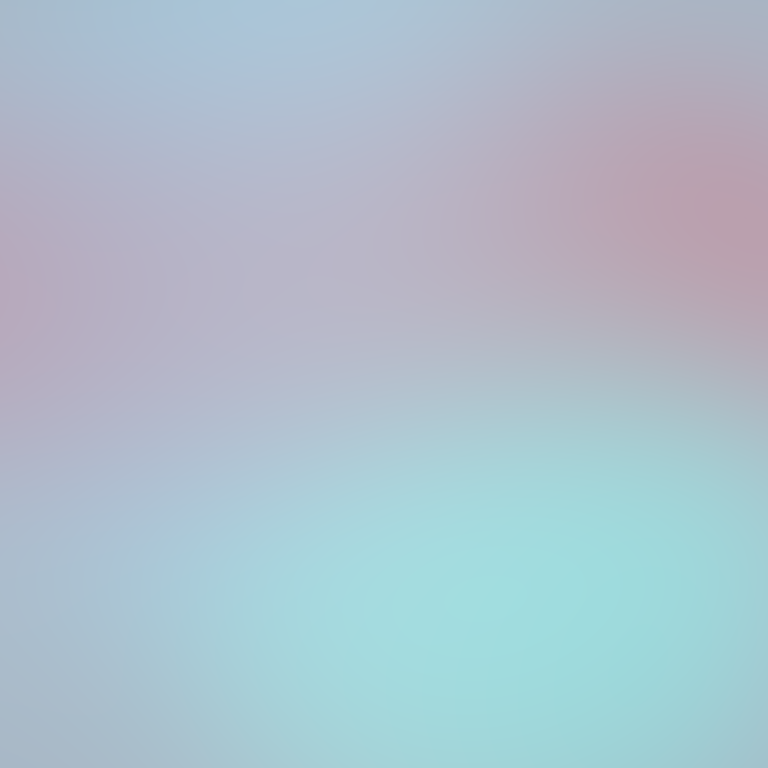
Abstract light effect, smooth blend from soft blue to gentle pink, serene atmosphere, diffuse glow, no room, no furniture, no objects.